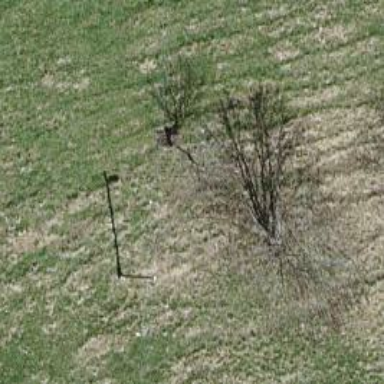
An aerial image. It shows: Single tag "natural: tree."